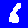
Digit: 6